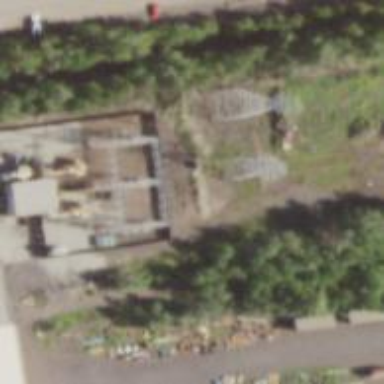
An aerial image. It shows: Lattice structure tower used for power distribution.